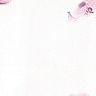
Metastatic tissue present: no